Field crop: tomato
Growth stage: 1
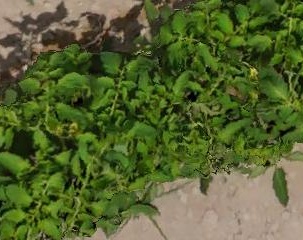
Species: tomato